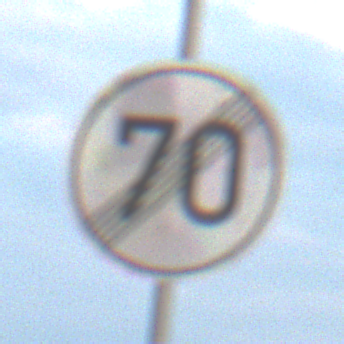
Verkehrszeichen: EndeGeschwindigkeit70
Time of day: SunriseSunset
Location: Outdoor (Nature)
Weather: PartlyCloudy
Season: NotSpecified
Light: Natural